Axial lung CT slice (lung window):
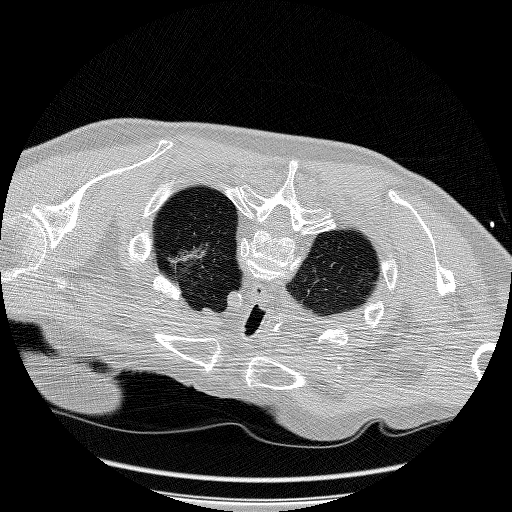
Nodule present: no